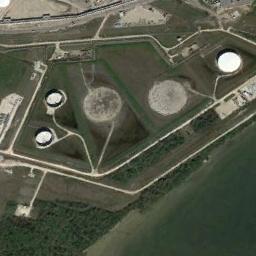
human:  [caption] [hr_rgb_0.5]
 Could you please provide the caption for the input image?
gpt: There are several neatly arranged large oil storage tanks in the factory, A large lawn in the factory and a river outside the factory .

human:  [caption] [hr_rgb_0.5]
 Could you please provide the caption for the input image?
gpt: There are two rows of storage tanks on each open lot .

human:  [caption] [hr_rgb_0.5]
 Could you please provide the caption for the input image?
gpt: There are several roads of different lengths beside the storage tanks .

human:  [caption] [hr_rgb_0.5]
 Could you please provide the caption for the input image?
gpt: There are some storage tanks on the grass next to the water .

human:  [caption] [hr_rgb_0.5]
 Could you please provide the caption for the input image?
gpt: There are three storage tanks on a green meadow beside a river .